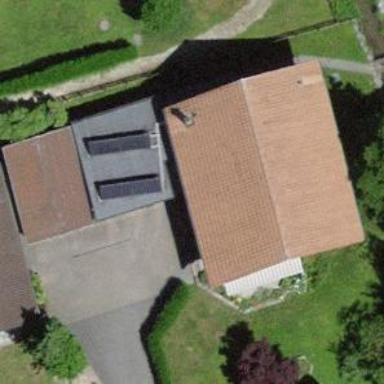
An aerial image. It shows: Flat roofed garages.